Interaction volume radius: 5 \u00c5
Interaction volume height: 25 \u00c5
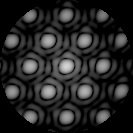
Disorder parameter: 0.03558